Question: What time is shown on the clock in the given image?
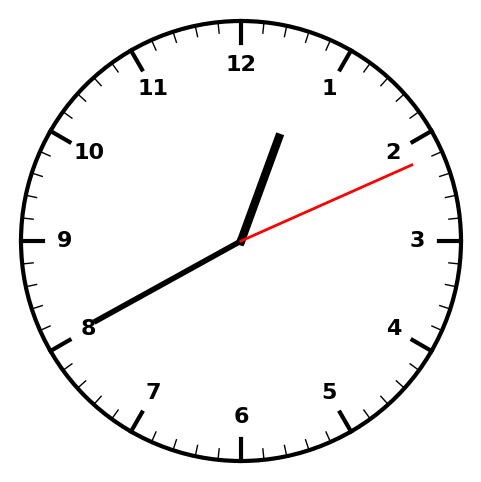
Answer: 12:40:11